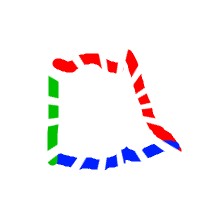
Shape: trapezoid